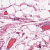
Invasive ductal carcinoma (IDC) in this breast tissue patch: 0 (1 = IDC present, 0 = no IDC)